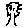
Label: tree